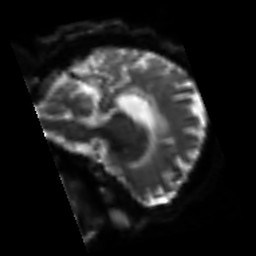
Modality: sbref
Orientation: sagittal
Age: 65
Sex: female
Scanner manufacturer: siemens
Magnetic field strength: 3 T
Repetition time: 3.2 s
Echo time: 0.081 s